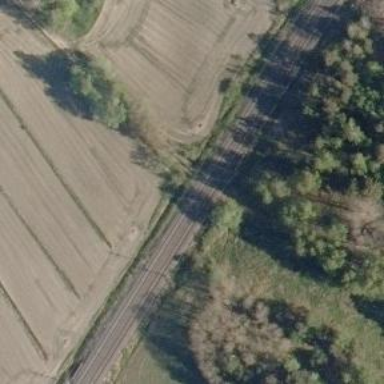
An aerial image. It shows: Railway track with continuous electrified contact line.